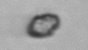
Label: Heterocapsa_rotundata